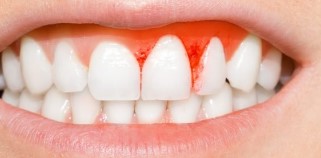
Condition: Gingivitis